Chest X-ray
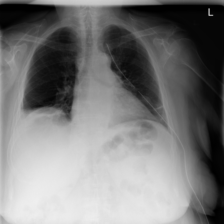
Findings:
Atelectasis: positive
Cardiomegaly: negative
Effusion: negative
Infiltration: negative
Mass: negative
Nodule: negative
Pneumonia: negative
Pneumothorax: negative
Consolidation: negative
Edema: negative
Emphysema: negative
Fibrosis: negative
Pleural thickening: negative
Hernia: negative